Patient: sex M, age 69
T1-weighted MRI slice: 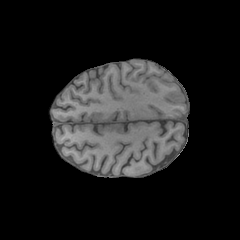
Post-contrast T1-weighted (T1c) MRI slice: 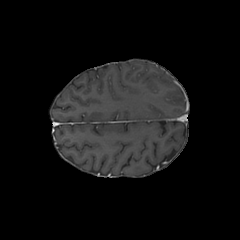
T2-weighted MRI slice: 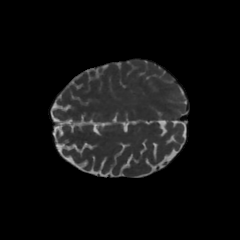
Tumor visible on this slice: no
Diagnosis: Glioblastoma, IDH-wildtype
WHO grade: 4